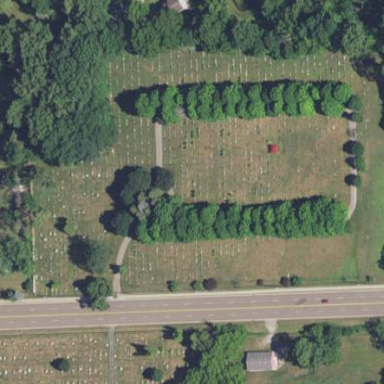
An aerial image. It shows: Cemetery.